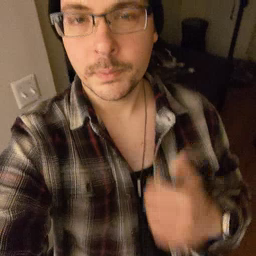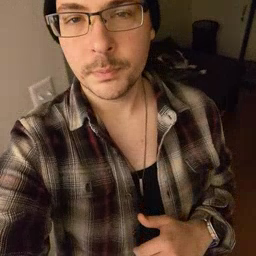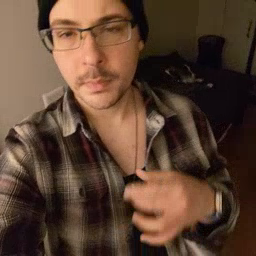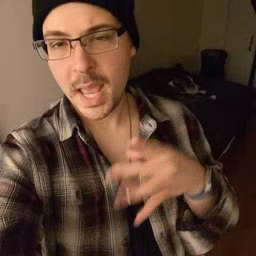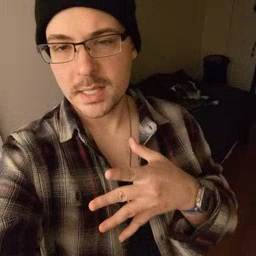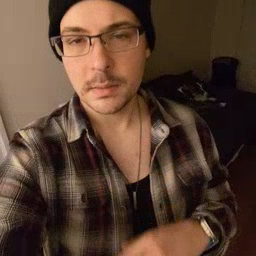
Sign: hate